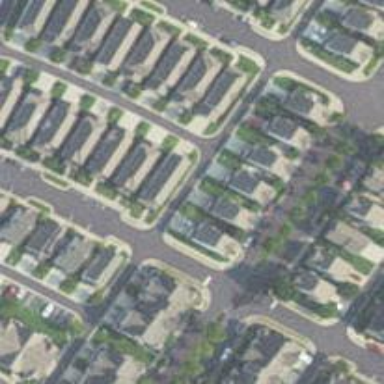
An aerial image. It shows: Alleyway designated as service road.